Aerial crown-view tile of a tropical tree (Barro Colorado Island, Panama), acquired 20250512:
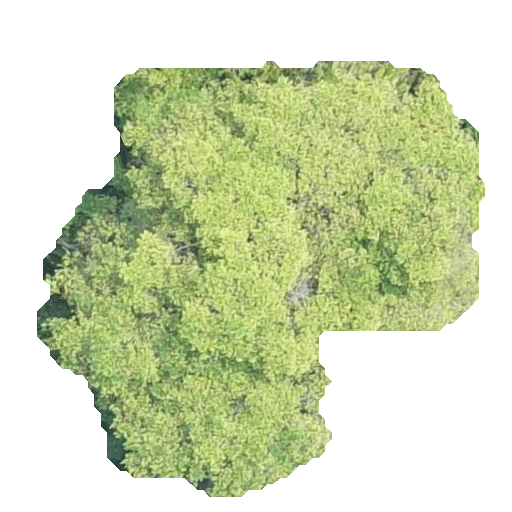
Species: Terminalia amazonia
GBIF accepted scientific name: Terminalia amazonica
Crown area: 197.997 m²